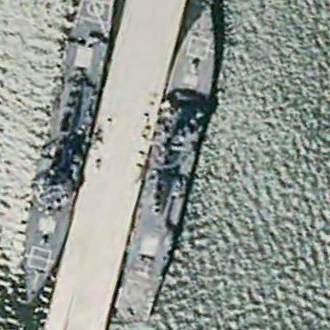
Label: destroyer